Field crop: maize
Growth stage: 2
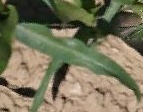
Species: maize